Aerial crown-view tile of a tropical tree (Barro Colorado Island, Panama), acquired 20240813:
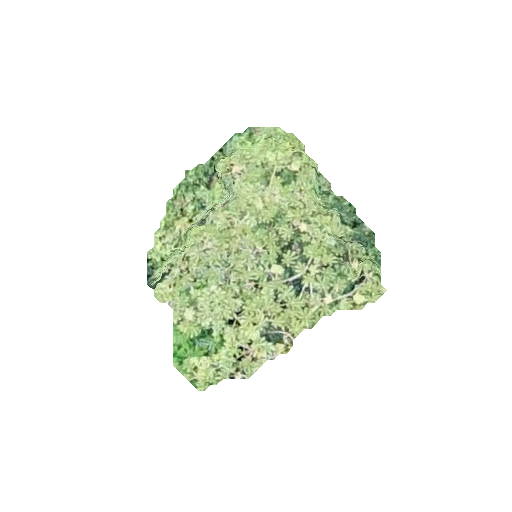
Species: Cecropia insignis
GBIF accepted scientific name: Cecropia insignis
Crown area: 59.851 m²